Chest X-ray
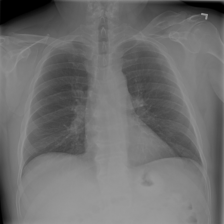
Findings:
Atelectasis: negative
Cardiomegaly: negative
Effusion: negative
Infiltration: negative
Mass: negative
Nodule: negative
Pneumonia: negative
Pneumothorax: negative
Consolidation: negative
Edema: negative
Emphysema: negative
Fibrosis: negative
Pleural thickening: negative
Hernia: negative